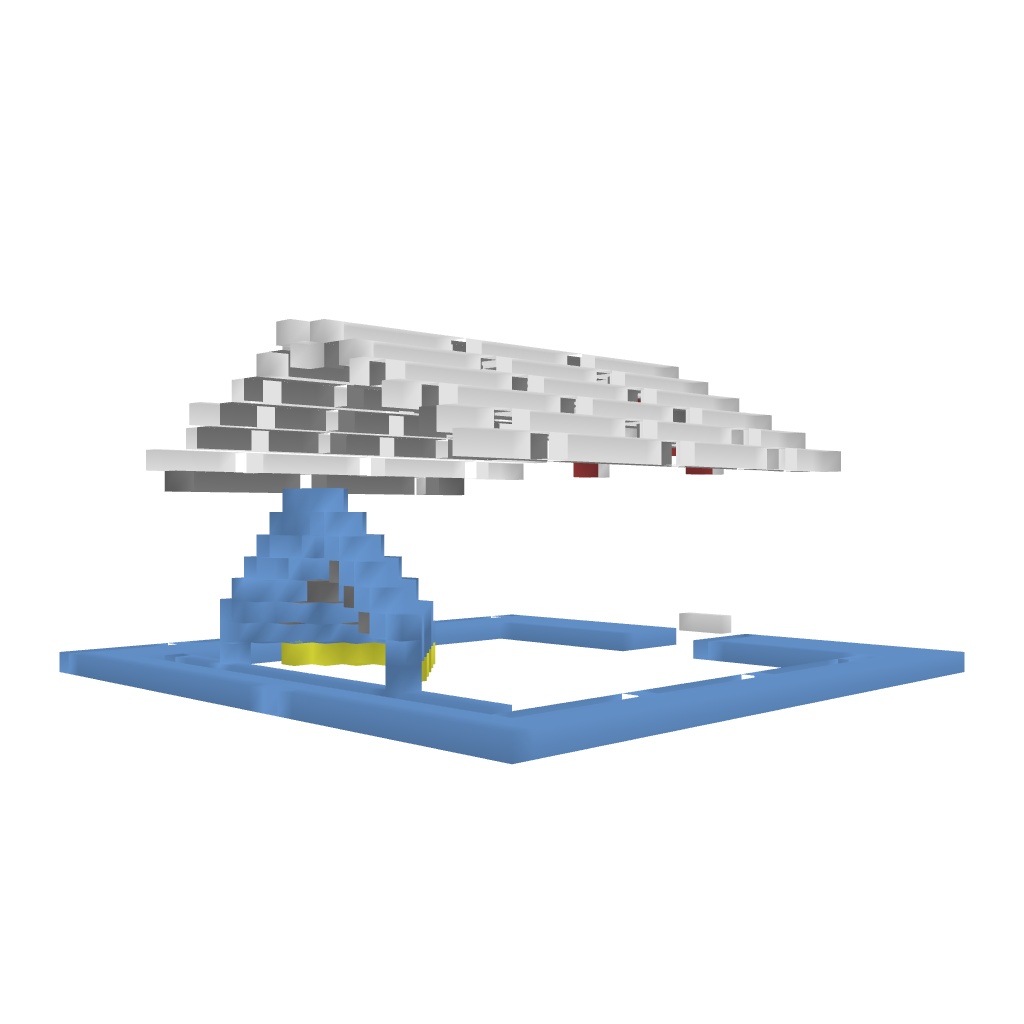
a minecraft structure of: Standard Temple of quartz bad low quality